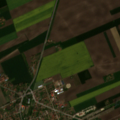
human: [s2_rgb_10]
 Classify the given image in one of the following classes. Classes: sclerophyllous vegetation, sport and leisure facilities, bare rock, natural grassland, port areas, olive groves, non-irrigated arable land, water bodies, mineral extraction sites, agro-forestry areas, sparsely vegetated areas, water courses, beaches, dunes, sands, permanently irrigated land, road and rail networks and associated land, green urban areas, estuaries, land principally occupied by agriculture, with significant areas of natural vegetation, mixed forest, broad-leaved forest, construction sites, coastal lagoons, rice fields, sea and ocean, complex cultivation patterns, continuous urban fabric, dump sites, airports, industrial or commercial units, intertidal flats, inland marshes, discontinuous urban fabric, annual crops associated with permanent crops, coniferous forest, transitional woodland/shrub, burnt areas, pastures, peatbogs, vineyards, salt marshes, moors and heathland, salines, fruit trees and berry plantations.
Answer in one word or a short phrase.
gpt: discontinuous urban fabric, non-irrigated arable land, complex cultivation patterns